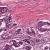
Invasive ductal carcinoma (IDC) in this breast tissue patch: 1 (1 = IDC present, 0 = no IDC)